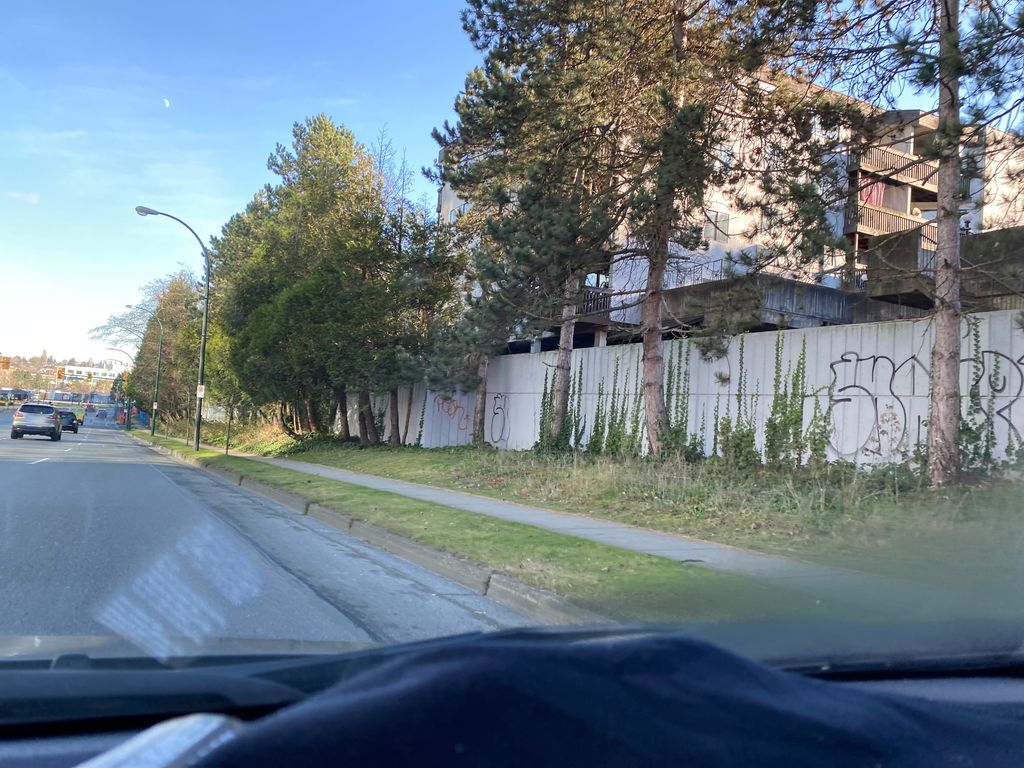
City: vancouver